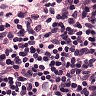
Metastatic tissue present: no